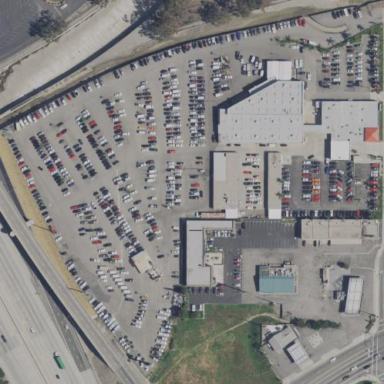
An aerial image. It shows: Retail area.